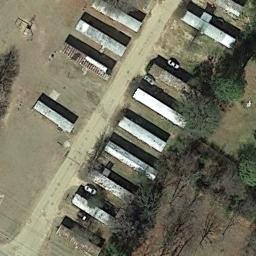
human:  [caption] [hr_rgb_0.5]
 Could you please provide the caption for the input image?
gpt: The mobile home park is on the bare land next to some trees .

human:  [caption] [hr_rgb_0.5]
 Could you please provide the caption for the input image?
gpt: The mobile home park has some mobile homes along the road .

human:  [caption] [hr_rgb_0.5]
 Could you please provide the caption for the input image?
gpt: There are four rows of mobile homes and three paths .

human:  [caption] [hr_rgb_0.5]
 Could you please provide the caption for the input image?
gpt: There are many buildings of different shapes and sizes in the mobile home parks .

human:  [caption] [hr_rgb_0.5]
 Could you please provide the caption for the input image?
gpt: There are some buildings beside some brown trees in the mobile home park .